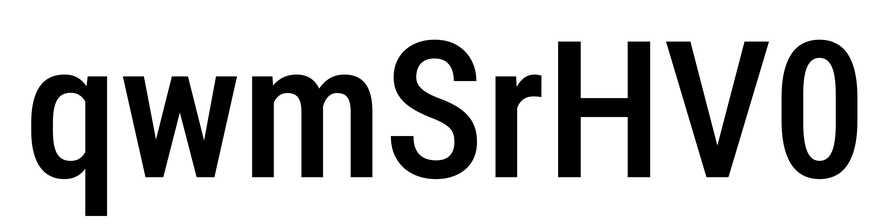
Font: Roboto_Condensed_Medium